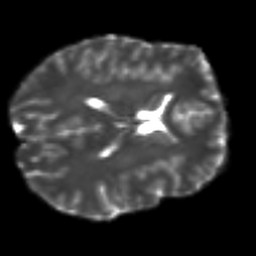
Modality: T2w
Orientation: axial
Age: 24
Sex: male
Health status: healthy
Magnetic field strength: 3 T
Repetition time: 9 s
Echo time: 0.093 s